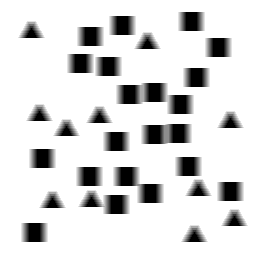
Squares: 21
Triangles: 11
Stars: 0
Total shapes: 32